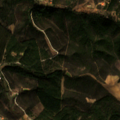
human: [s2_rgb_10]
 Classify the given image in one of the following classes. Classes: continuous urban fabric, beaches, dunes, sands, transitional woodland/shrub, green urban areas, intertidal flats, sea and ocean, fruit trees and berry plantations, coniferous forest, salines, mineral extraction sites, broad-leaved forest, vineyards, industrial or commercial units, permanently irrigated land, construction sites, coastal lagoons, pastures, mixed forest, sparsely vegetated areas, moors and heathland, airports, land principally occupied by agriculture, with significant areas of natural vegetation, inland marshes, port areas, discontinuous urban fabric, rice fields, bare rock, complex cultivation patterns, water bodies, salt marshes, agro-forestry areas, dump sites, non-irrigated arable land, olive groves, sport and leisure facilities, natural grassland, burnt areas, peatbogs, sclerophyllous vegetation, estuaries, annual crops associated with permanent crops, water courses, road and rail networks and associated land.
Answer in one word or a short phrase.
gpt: land principally occupied by agriculture, with significant areas of natural vegetation, coniferous forest, sclerophyllous vegetation, transitional woodland/shrub